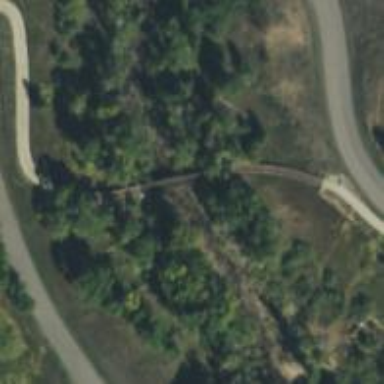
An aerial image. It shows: Path bridge with high-quality grade 1 tracktype.